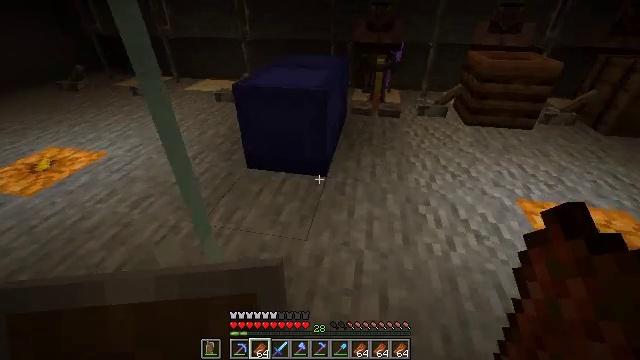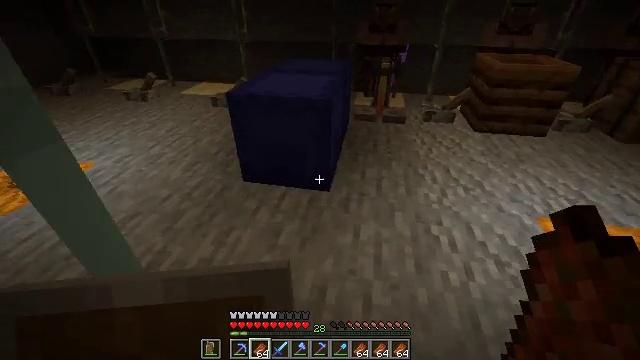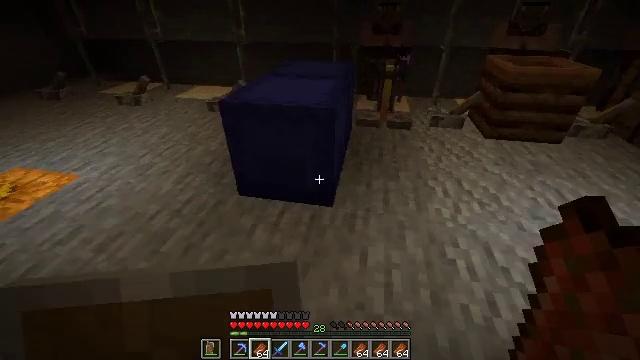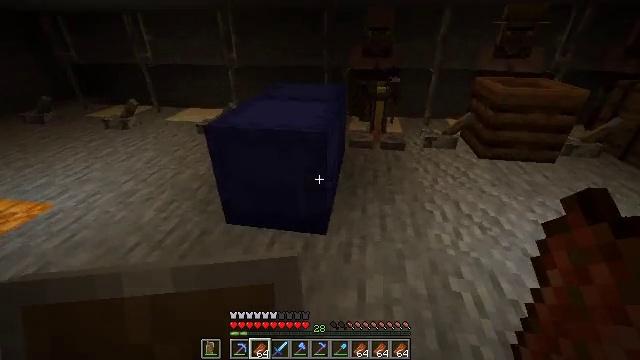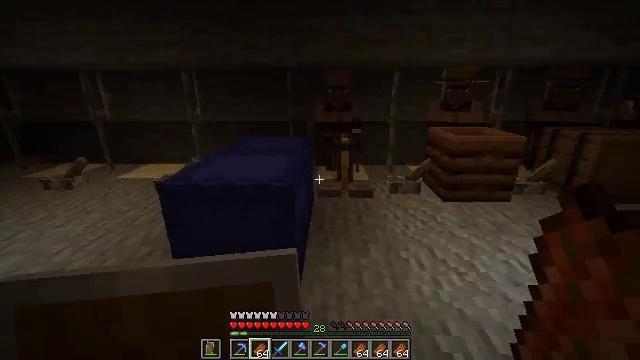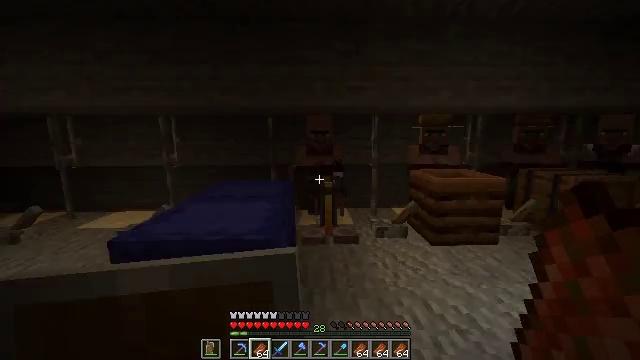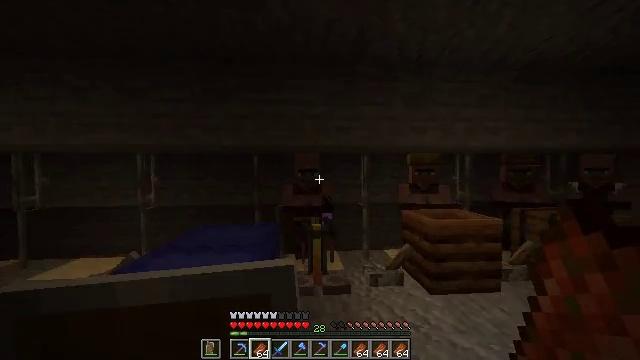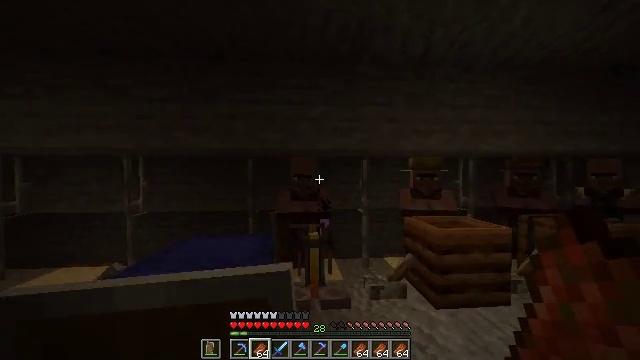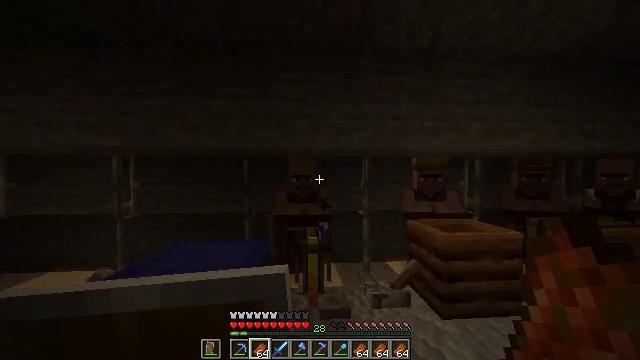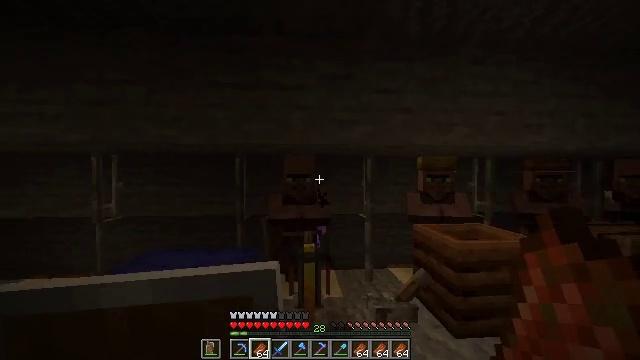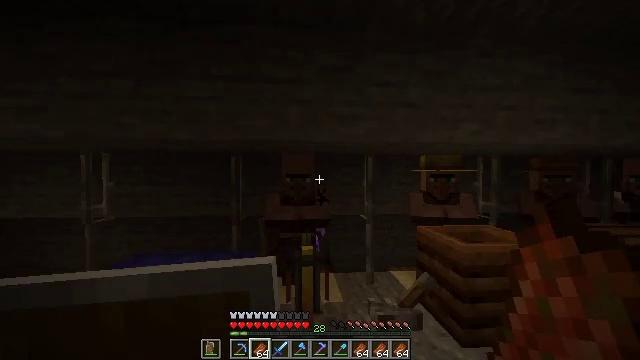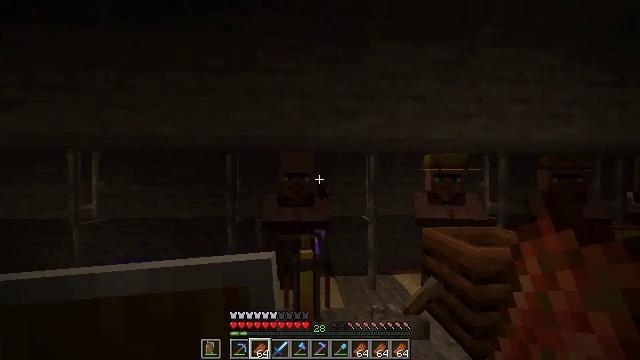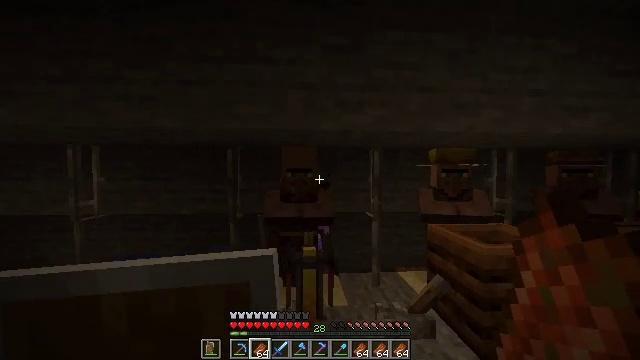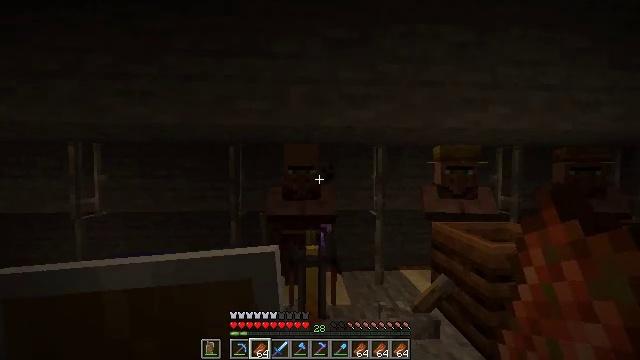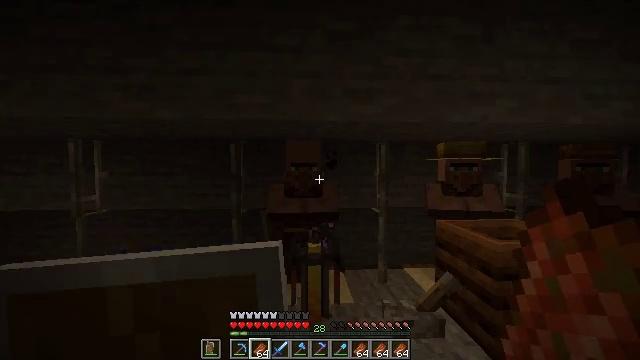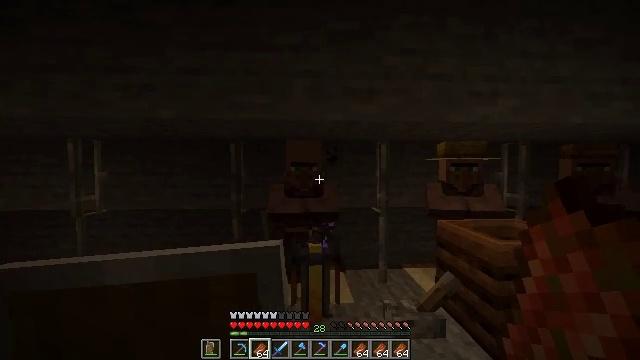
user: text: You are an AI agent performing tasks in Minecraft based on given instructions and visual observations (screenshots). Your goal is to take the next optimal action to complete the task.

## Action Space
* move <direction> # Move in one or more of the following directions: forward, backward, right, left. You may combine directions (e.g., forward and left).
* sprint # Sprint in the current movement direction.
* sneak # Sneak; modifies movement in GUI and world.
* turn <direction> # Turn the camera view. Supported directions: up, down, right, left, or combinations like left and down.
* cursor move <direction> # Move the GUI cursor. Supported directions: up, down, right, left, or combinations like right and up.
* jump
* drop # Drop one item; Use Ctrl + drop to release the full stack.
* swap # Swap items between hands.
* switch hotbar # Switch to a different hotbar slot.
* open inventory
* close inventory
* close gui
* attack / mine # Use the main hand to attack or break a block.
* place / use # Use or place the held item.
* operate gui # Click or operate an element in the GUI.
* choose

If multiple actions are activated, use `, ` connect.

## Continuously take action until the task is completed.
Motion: motion action
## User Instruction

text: Collect the blue shulker box into your inventory.
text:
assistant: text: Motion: move forward
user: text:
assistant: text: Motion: move forward
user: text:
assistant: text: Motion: move forward, turn right and up
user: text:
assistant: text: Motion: move forward, turn right and up
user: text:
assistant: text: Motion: move forward, turn right and up
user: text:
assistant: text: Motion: move forward, turn right and up
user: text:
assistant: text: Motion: move forward
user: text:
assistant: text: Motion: move forward
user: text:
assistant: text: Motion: move forward
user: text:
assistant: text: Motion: move forward
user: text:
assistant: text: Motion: no_op
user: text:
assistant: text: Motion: no_op
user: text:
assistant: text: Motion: no_op
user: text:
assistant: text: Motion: no_op
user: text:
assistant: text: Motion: no_op
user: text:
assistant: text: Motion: no_op
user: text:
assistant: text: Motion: no_op
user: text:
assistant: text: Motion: no_op
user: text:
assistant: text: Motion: no_op
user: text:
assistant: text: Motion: no_op
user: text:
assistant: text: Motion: no_op
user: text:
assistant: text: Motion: no_op
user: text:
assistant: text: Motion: no_op
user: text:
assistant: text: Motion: no_op
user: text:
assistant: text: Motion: no_op
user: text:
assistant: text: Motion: no_op
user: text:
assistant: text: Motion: no_op
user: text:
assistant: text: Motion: no_op
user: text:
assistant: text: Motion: no_op
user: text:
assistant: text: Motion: no_op